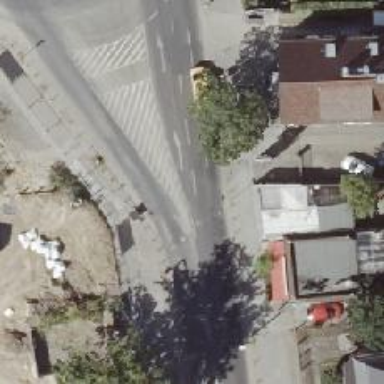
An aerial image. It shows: Secondary road with asphalt surface.